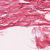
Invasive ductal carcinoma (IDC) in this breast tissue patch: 0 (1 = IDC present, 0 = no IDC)